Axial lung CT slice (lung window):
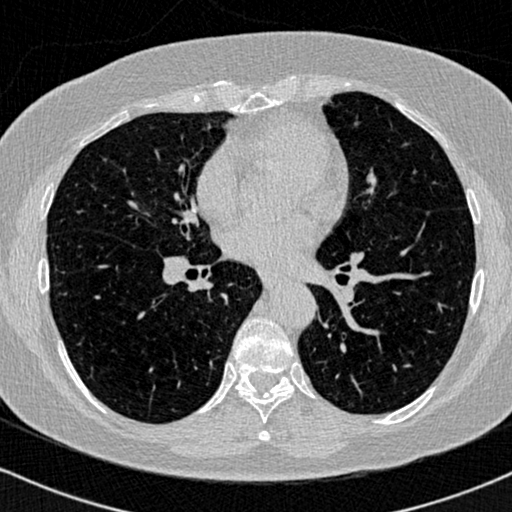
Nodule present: no